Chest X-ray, PA view. Patient: 46 years old, sex M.
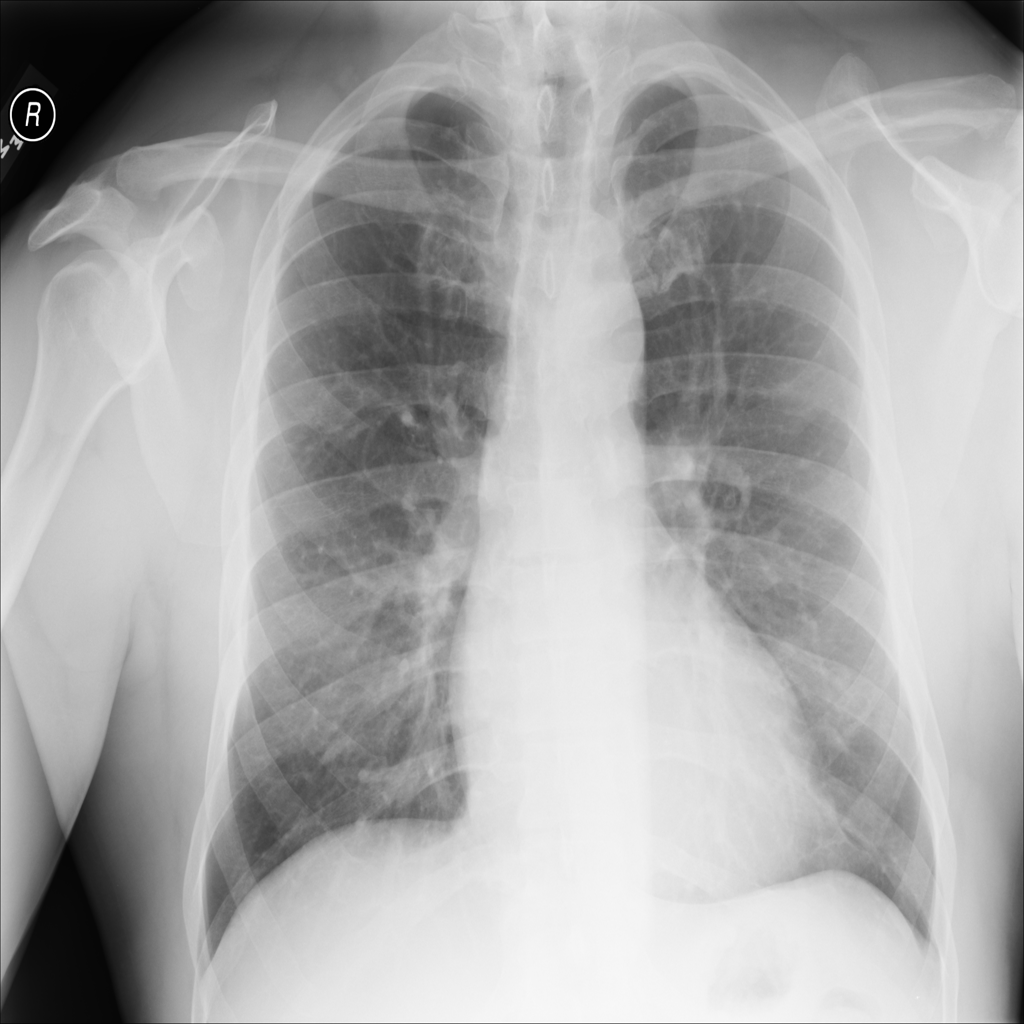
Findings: No Finding